Aerial crown-view tile of a tropical tree (Barro Colorado Island, Panama), acquired 20240716:
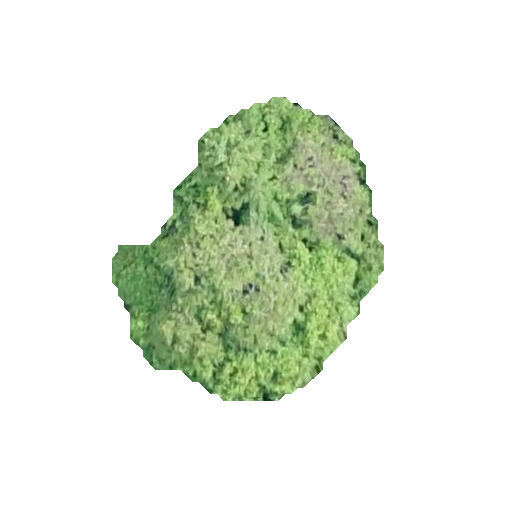
Species: Alseis blackiana
GBIF accepted scientific name: Alseis blackiana
Crown area: 86.382 m²